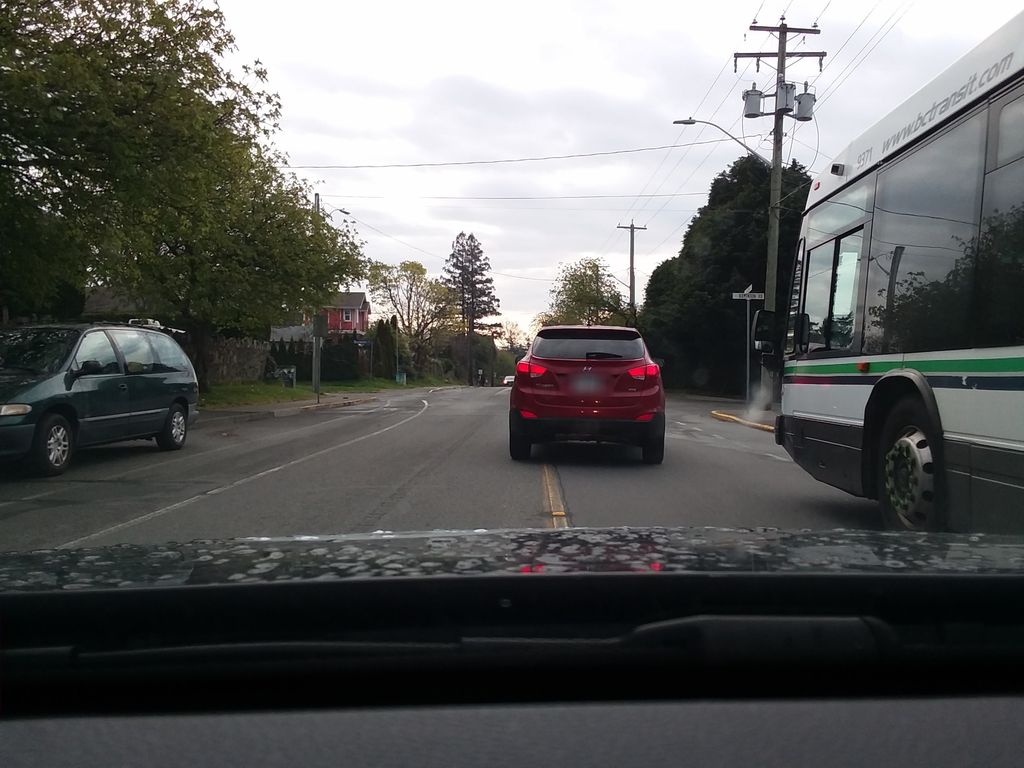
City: victoria